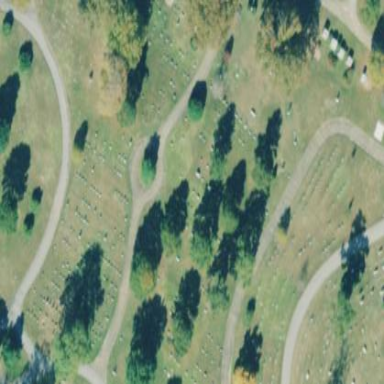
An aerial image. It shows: Sector in the cemetery.